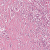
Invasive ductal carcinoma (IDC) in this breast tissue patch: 1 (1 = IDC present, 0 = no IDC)